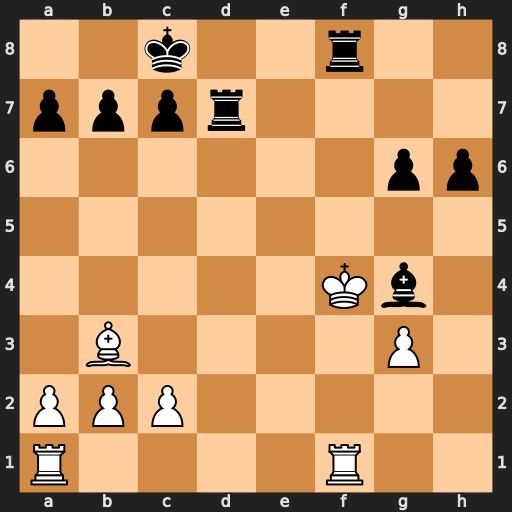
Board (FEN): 2k2r2/pppr4/6pp/8/5Kb1/1B4P1/PPP5/R4R2
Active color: w
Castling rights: -
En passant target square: -
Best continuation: Kxg4 Rxf1 Rxf1